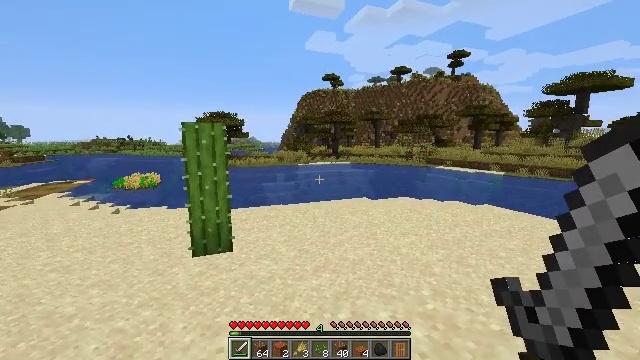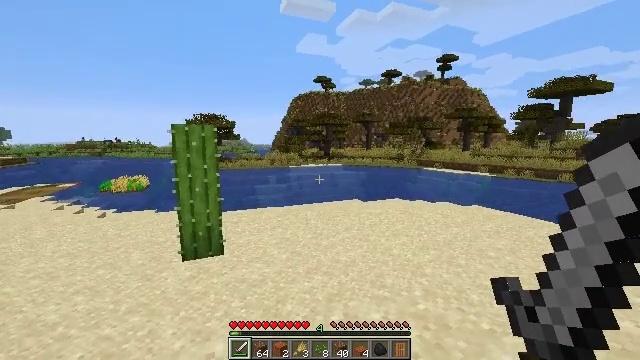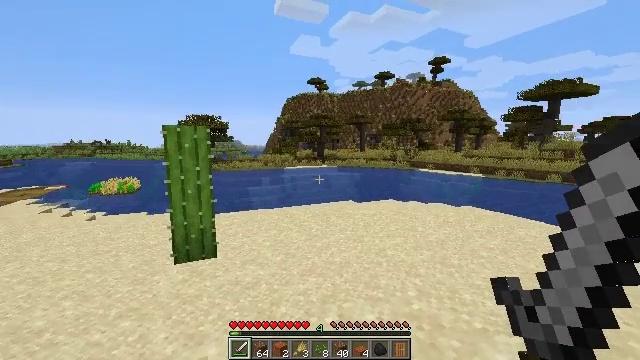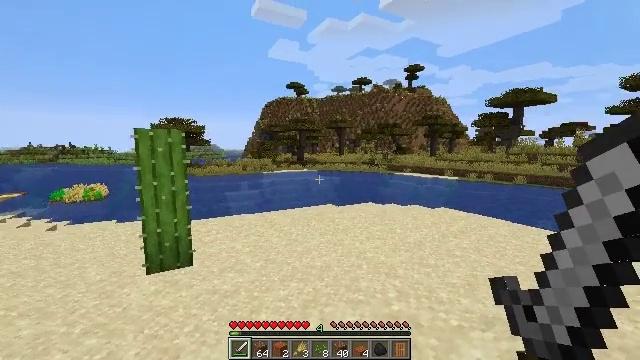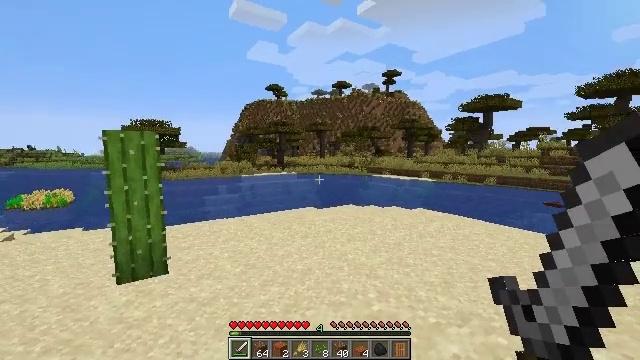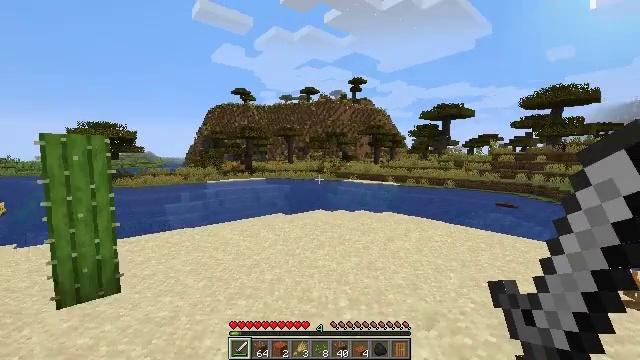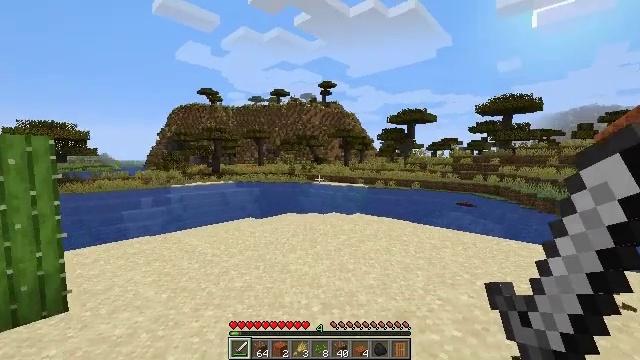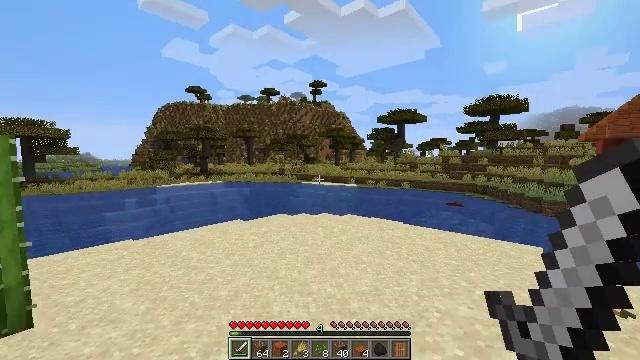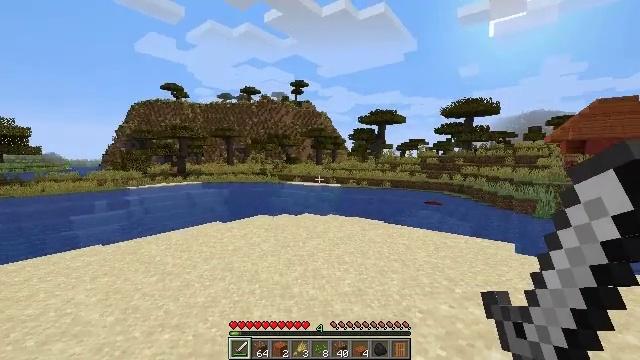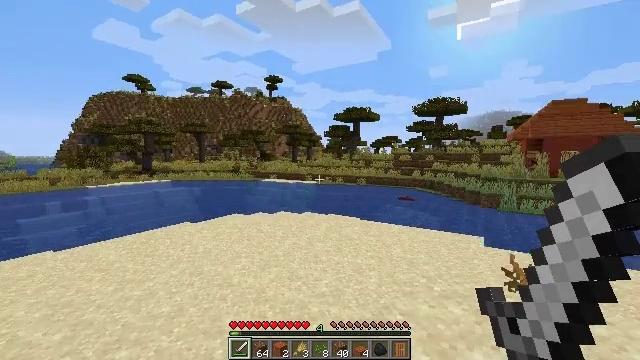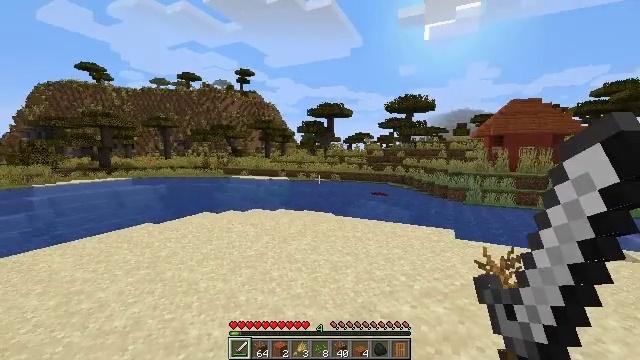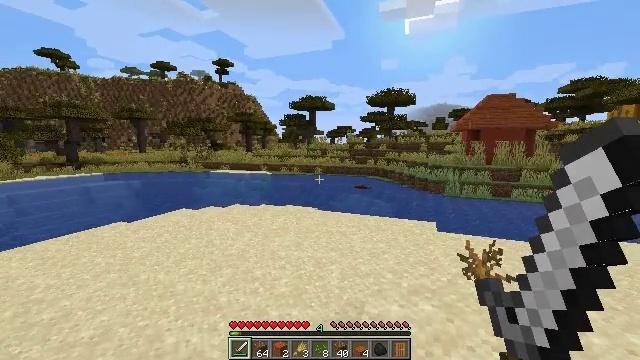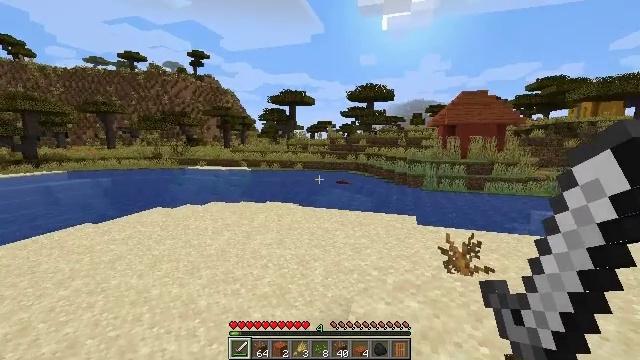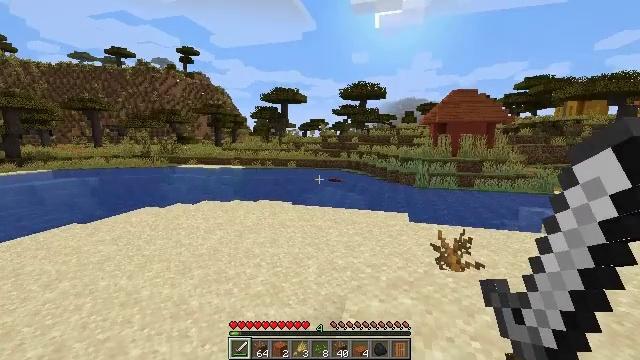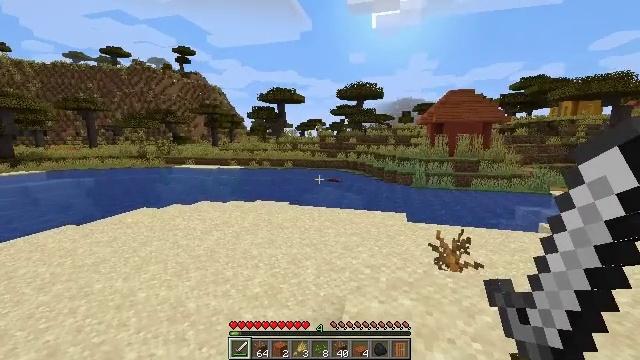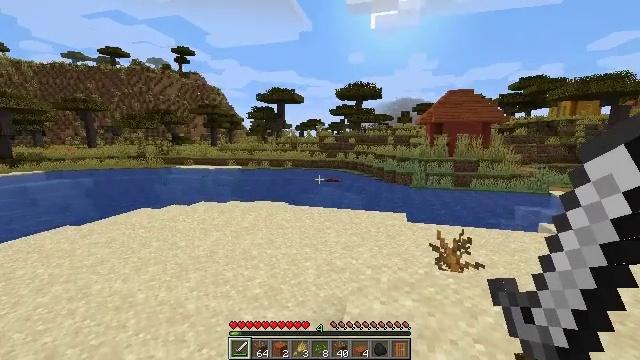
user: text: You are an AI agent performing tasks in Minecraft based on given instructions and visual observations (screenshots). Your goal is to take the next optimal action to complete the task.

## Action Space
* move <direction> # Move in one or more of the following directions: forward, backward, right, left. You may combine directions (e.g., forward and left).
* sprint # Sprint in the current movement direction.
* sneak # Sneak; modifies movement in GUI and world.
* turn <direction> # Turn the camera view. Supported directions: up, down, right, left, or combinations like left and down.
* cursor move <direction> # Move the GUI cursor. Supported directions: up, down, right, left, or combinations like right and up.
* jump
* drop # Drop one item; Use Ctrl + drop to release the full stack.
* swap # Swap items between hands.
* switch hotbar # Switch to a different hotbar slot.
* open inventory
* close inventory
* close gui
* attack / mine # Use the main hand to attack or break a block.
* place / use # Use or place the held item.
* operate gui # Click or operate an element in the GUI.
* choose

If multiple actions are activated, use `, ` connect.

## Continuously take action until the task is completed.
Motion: motion action
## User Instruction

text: Collect sand to make glass.
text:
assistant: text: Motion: turn right
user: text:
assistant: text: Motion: turn right
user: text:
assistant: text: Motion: turn right
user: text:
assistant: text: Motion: turn right
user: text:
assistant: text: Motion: move forward, turn right and up
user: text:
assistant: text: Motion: move forward, turn right
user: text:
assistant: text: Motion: move forward, turn right
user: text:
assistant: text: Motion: move forward, turn right
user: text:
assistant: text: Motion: move forward, turn right
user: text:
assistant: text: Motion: move forward, turn right
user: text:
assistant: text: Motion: turn right and down
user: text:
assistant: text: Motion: turn right and down
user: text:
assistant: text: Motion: turn right
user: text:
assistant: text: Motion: no_op
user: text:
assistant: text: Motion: no_op
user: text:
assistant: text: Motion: no_op
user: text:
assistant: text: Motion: no_op
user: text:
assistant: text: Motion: turn right
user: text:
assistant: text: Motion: no_op
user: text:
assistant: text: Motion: no_op
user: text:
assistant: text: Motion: no_op
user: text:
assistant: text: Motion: turn right
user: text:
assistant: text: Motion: turn right
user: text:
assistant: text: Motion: turn right
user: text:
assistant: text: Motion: turn right
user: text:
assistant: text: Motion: turn right
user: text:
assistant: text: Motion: turn right
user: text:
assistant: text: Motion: turn right
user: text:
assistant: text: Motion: no_op
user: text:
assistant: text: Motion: no_op